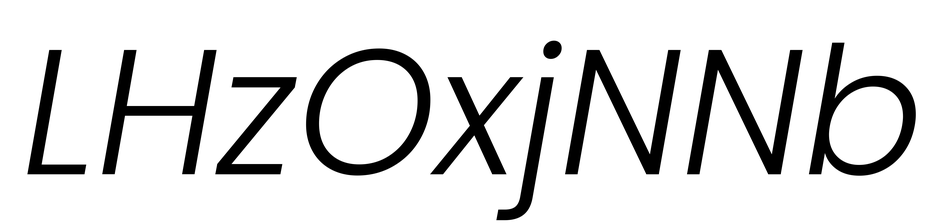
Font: Poppins-LightItalic